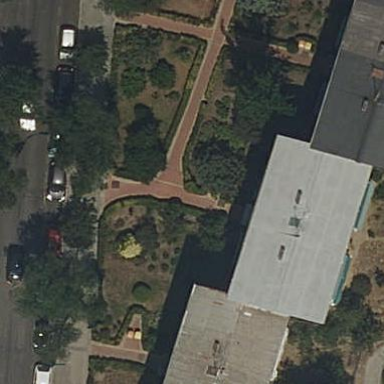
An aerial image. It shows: Garden that is leisure land.